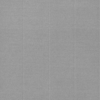
Label: dusty